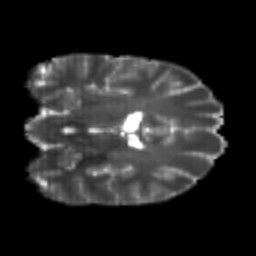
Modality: T2w
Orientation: coronal
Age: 25
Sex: male
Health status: healthy
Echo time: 0.074 s